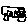
Label: car